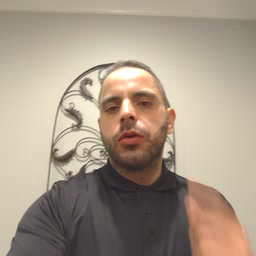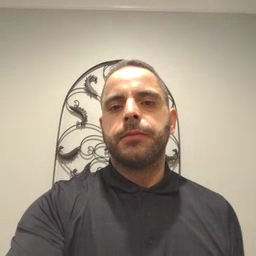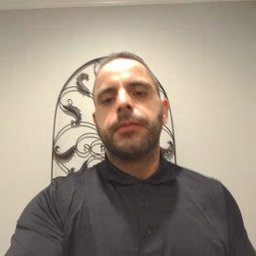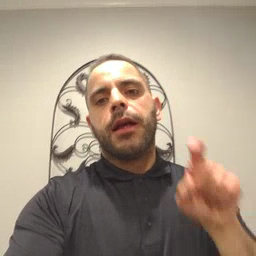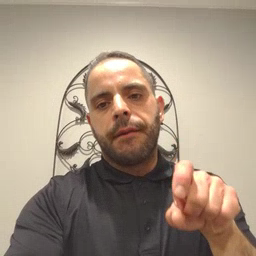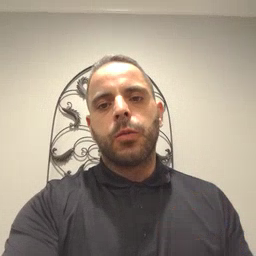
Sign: haveto